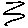
Label: zigzag